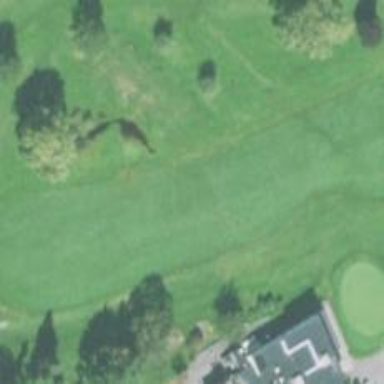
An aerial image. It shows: View of golf hole.